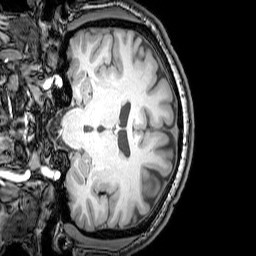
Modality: T1w
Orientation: coronal
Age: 24
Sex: male
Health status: healthy
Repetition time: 0.081 s
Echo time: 0.037 s